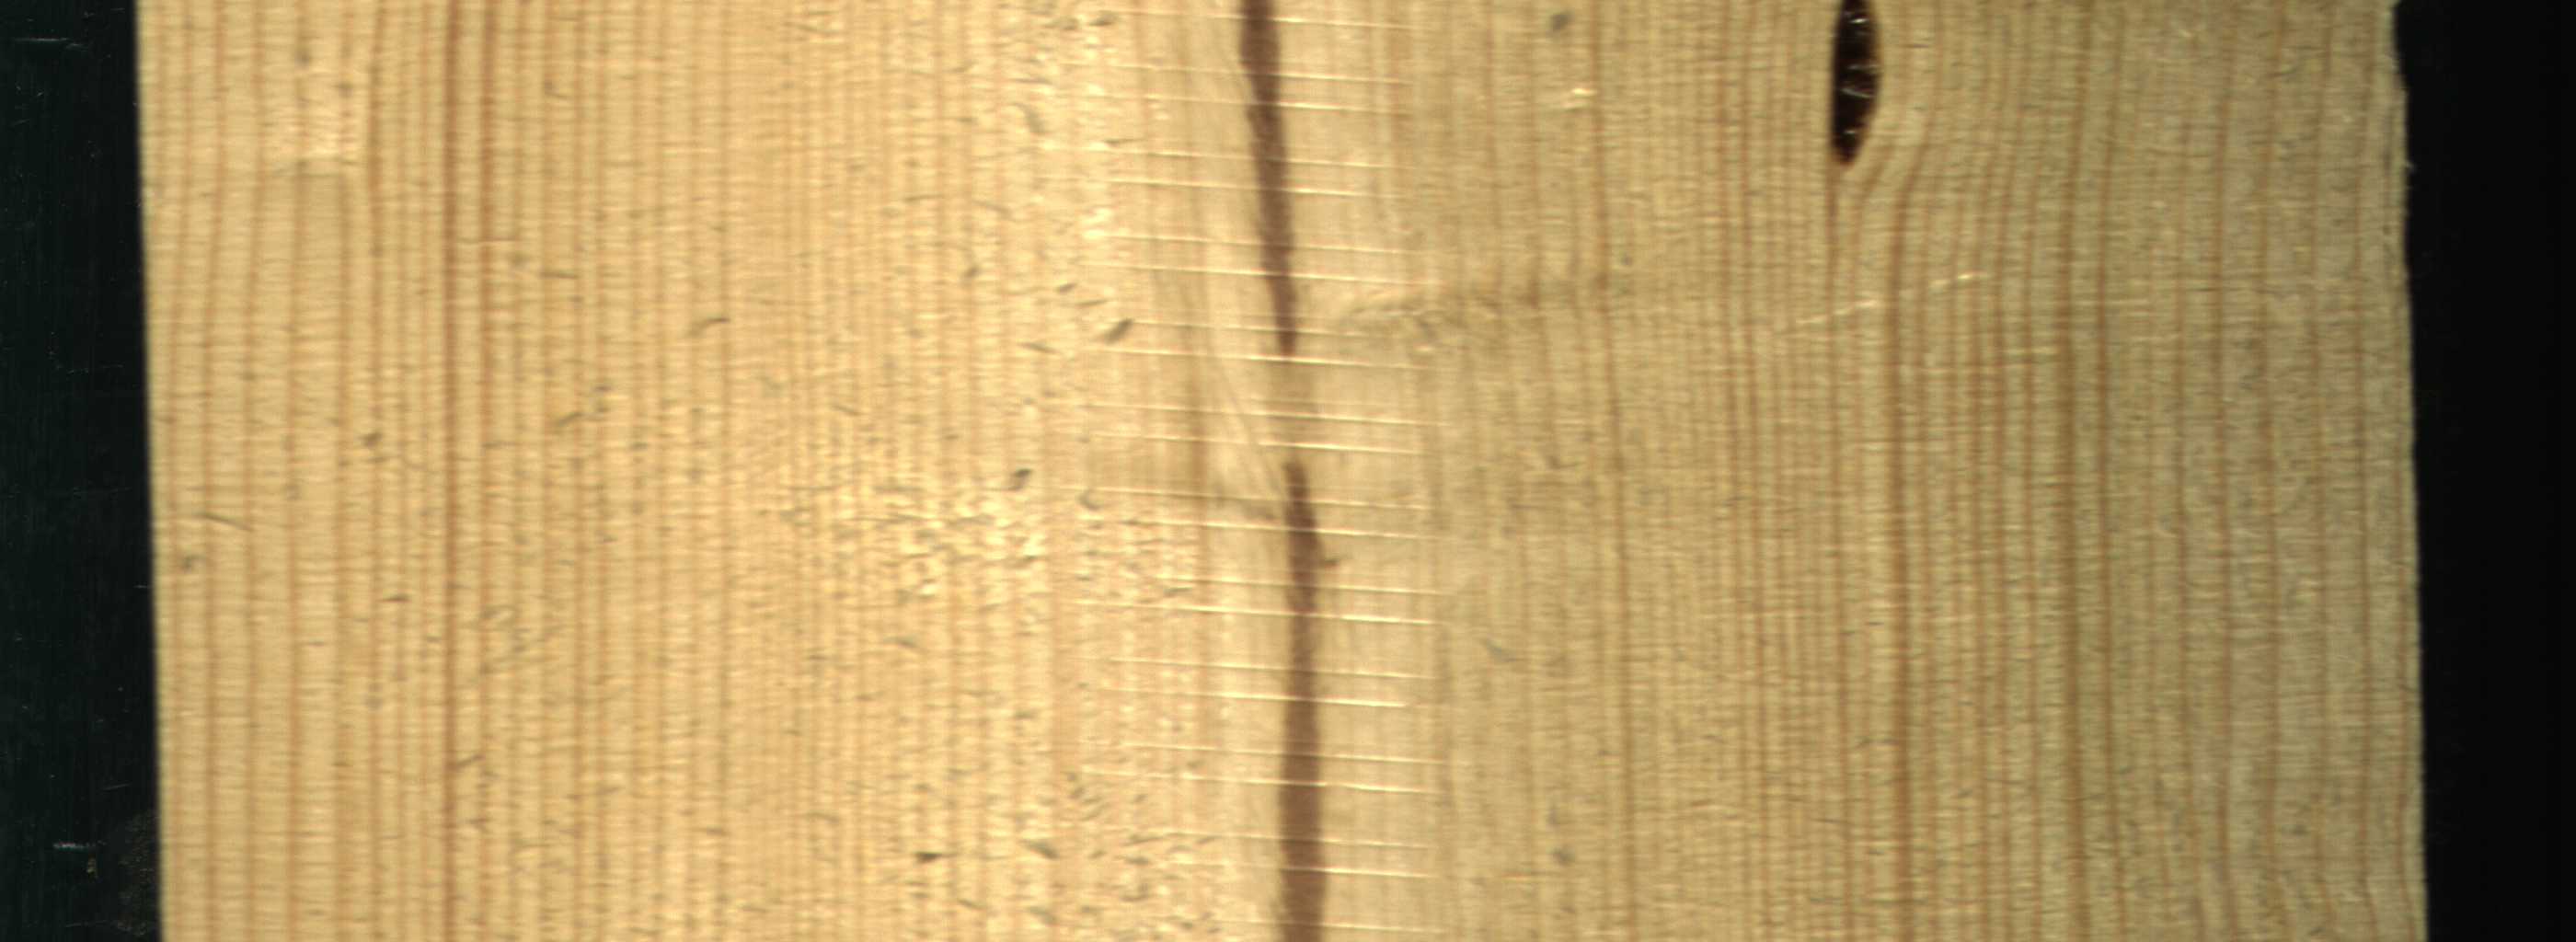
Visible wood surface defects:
Marrow
Marrow
resin